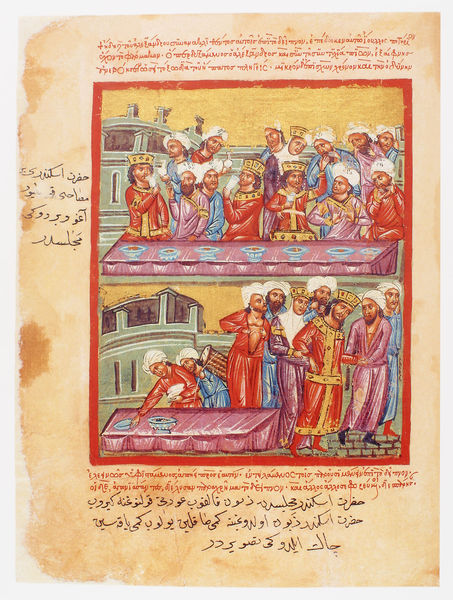
Titel: Der griechische Alexanderroman
Institution: Venedig, Hellenic Institute Codex Gr. 5
Schlagwörter: blau, frauen, frau, männer, tisch, gebäude, rot, trinken, bibel, rahmen, schale, schüssel, gold, blatt, krone, rosa, schrift, lila, könig, essen, tafel, stadtansicht, buch, palast, seite, speisen, ritter, pergament, arabisch, mittelalter, könige, abendmahl, suppe, jünger, turban, handschrift, turbane, kronen, byzanz, schrrift, ararbisch